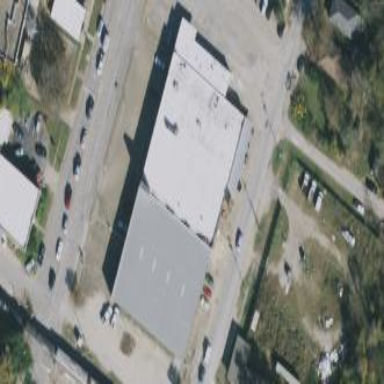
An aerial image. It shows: Retail building.